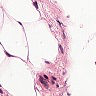
Metastatic tissue present: no